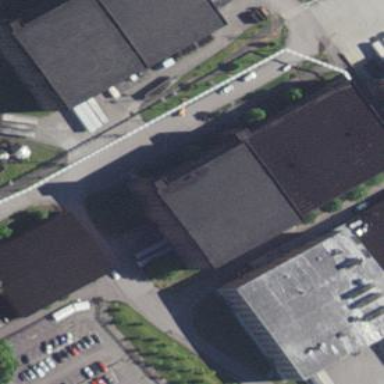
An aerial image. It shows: Part of building.